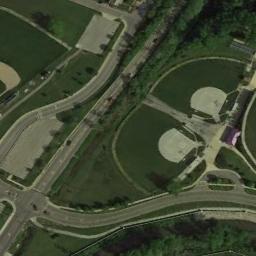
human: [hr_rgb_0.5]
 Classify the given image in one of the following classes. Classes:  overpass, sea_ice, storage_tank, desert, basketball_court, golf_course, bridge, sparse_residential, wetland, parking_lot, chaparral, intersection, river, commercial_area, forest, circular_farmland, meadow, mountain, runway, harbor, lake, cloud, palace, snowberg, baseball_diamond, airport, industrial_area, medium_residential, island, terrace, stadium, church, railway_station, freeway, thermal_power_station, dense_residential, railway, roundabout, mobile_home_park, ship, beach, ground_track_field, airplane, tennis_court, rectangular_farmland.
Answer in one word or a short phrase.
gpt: baseball_diamond